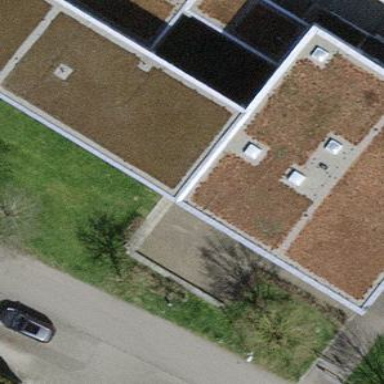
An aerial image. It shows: School building.